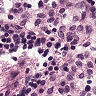
Metastatic tissue present: no